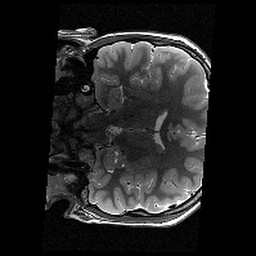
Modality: T2w
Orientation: coronal
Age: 13
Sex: female
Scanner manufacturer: siemens
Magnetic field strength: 3 T
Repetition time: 9.23 s
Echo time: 0.067 s